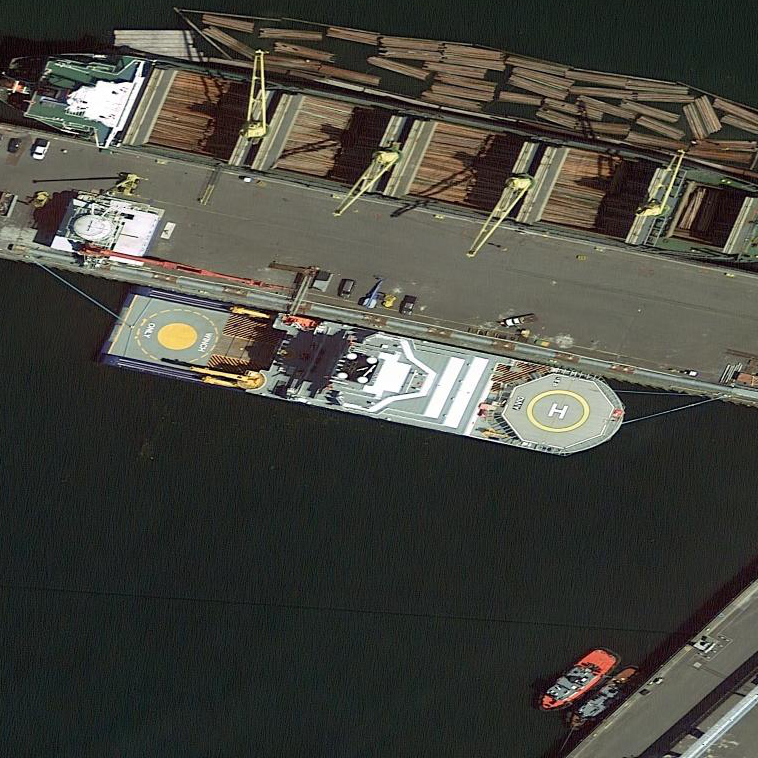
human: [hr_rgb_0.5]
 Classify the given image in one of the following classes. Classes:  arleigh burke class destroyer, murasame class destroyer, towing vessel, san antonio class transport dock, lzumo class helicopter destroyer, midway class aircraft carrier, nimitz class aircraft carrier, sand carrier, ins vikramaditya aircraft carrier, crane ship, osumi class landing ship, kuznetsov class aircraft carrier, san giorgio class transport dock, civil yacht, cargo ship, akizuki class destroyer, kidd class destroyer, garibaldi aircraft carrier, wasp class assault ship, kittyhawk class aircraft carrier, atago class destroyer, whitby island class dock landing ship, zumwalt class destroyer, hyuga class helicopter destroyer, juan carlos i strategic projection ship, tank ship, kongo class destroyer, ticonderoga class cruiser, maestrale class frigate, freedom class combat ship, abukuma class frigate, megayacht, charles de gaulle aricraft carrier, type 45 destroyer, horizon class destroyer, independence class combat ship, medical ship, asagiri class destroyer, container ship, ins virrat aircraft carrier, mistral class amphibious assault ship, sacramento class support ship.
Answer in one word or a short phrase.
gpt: Cargo ship